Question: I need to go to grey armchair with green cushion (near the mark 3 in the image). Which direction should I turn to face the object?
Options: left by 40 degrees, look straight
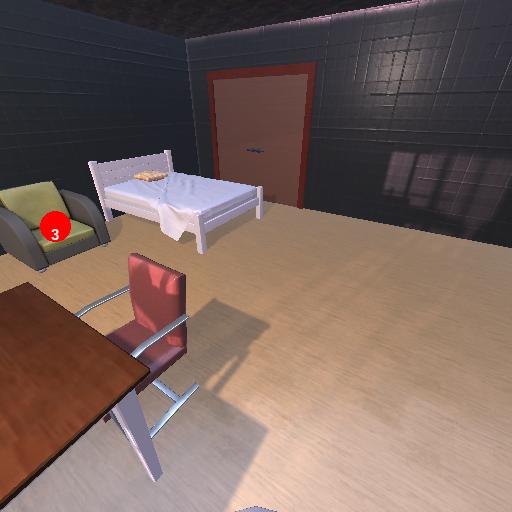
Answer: left by 40 degrees